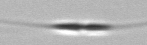
Label: Cylindrotheca